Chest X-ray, PA view. Patient: 65 years old, sex F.
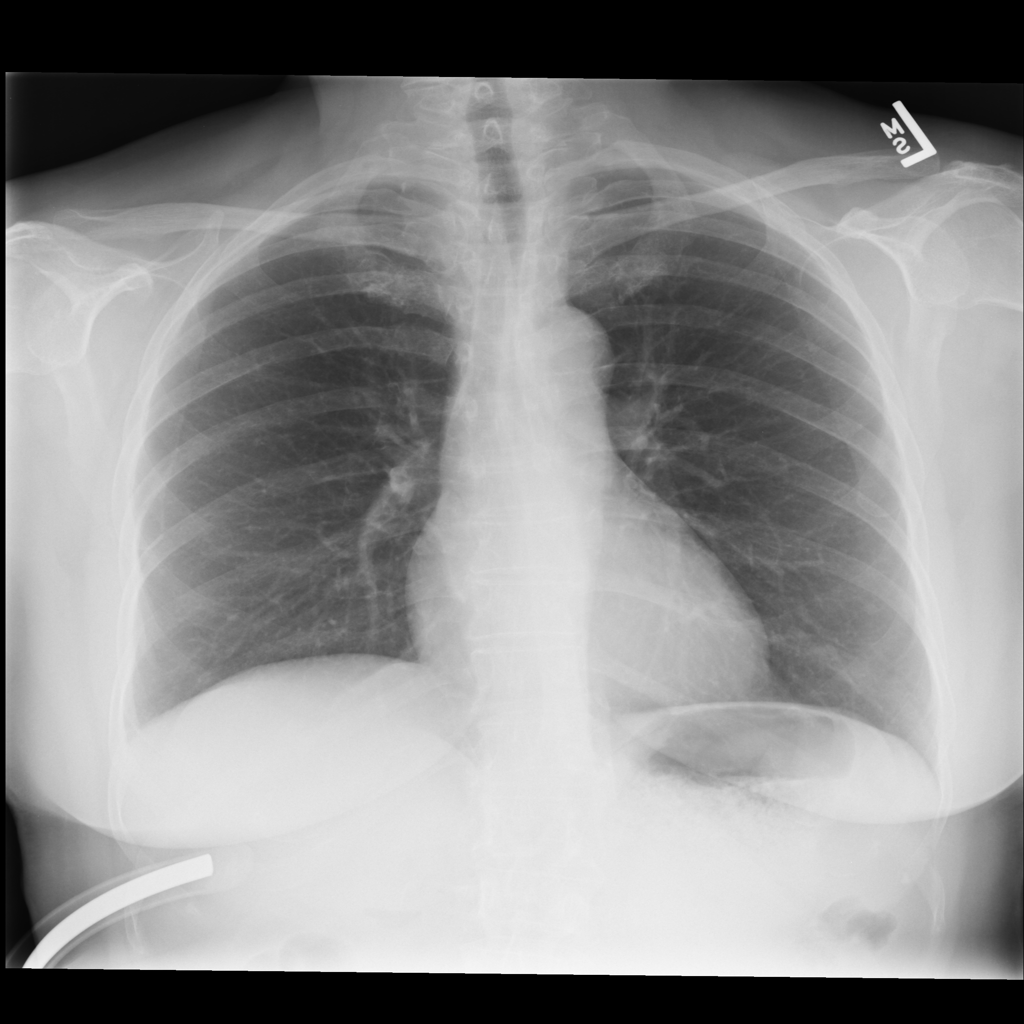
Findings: Nodule